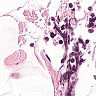
Metastatic tissue present: no